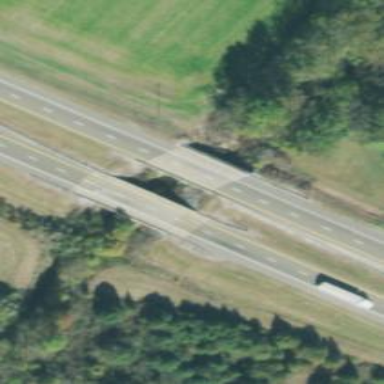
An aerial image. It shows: Bridge on dual carriageway expressway trunk road.